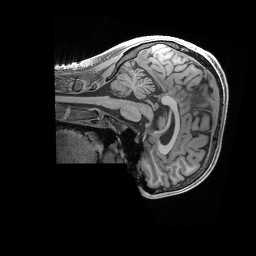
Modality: T1w
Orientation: sagittal
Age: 25
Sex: male
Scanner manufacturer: siemens
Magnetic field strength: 3 T
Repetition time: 2.4 s
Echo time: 0.00228 s